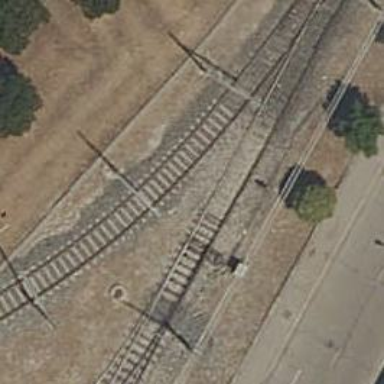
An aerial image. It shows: Railway switch.